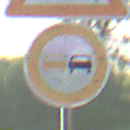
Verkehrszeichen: Ueberholverbot
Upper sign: WildwechselRechts
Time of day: SunriseSunset
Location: Outdoor (Suburban)
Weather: PartlyCloudy
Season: NotSpecified
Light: Natural